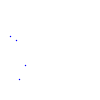
Particle: kaon